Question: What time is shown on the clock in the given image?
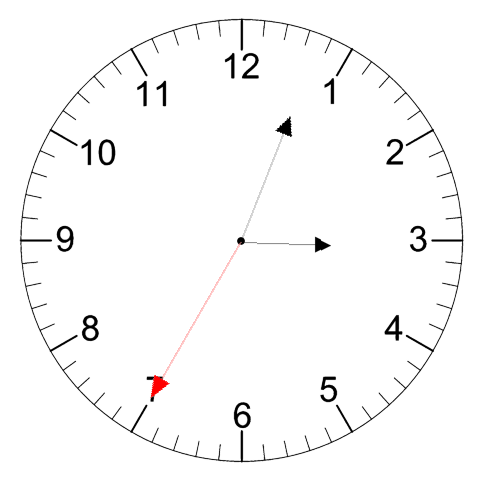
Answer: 03:03:35